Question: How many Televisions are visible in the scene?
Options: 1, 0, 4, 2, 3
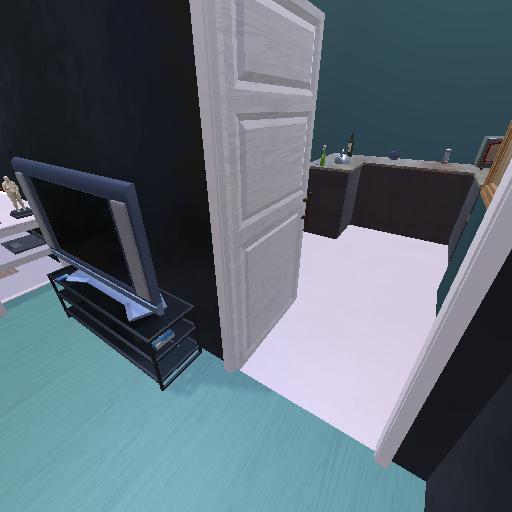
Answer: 1